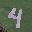
Label: 4